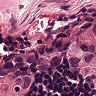
Metastatic tissue present: yes